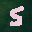
Label: 5